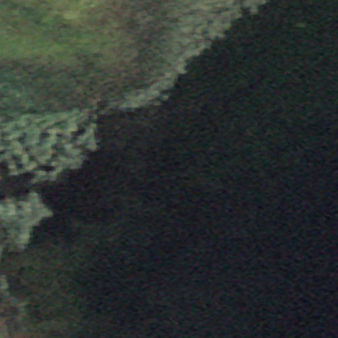
Label: other